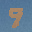
Label: 9